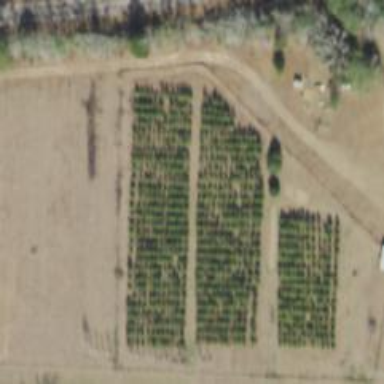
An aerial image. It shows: Plant nursery specializing in trees.